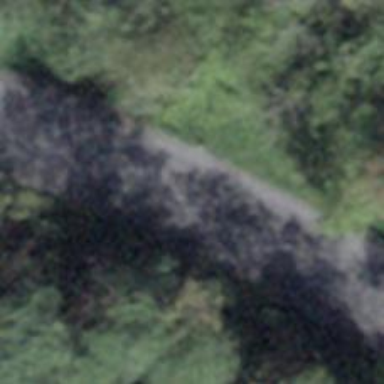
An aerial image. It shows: Tertiary road with asphalt surface.